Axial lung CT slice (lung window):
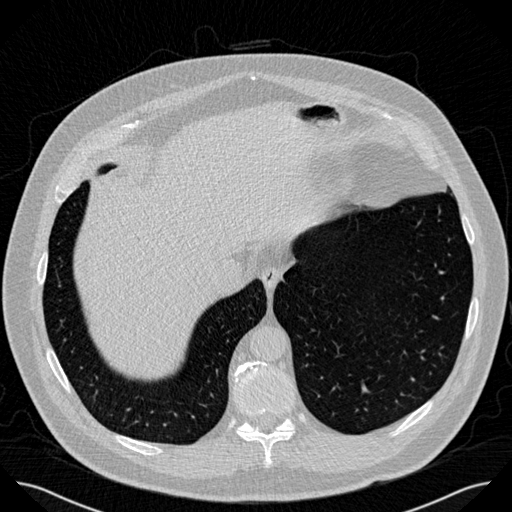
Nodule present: no